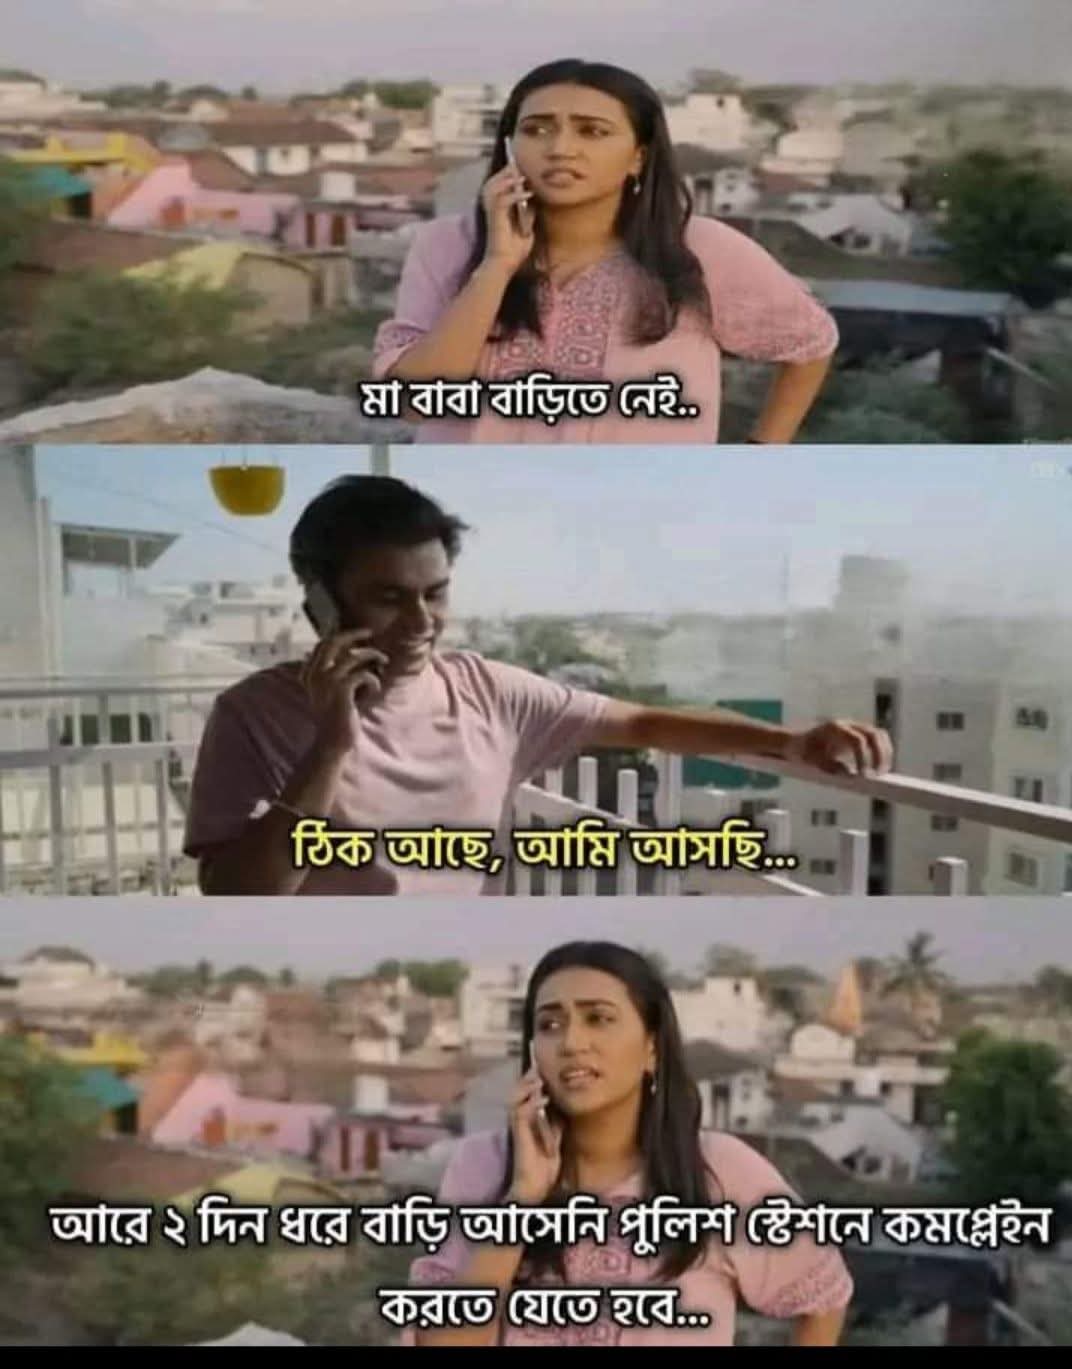
Text: মা বাবা বাড়িতে নেই..
ঠিক আছে, আমি আসছি...
আরে ২ দিন ধরে বাড়ি আসেনি পুলিশ স্টেশনে কমপ্লেইন করতে যেতে হবে...
Label: Non Hate